Question:
I've been able to get a sketch effect (sort of) using a pixel bender shader available here: <URL>.
The right-top image was created with Balsamiq mockups and is pretty good example of photo-to-sketch effect. So how do I create something like this? Any link or source code is appreciated.
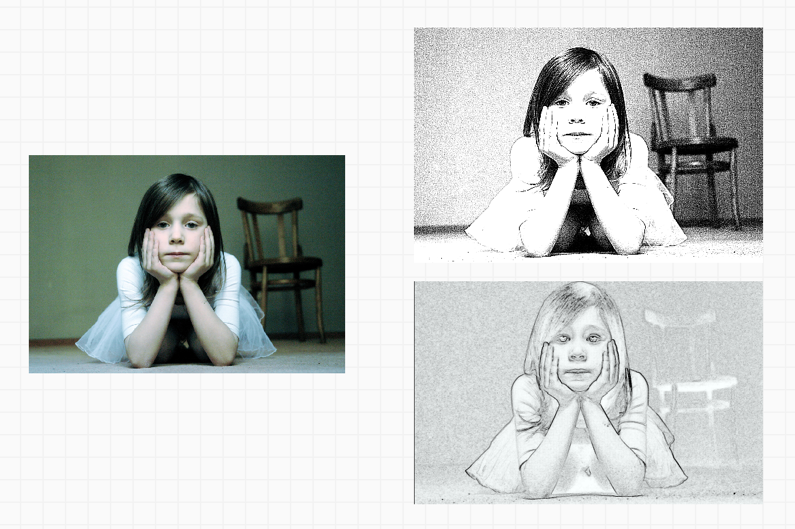
Answer:
the top picture is produced by flash with the code below and the bottom picture is what I understood should be the target. they're not exactly the same but somewhat close.
the result highly depends on fine tuning ( // desaturation + brightness + contrast ) performed on the source image, I don't think it can be automated on a series of pictures.
'''
package
{
import flash.display.Bitmap;
import flash.display.BitmapData;
import flash.display.BlendMode;
import flash.display.Sprite;
import flash.filters.ColorMatrixFilter;
import flash.filters.ConvolutionFilter;
import flash.geom.ColorTransform;
import flash.geom.Matrix;
import flash.geom.Point;
/**
* @author Nicolas Barradeau
* http://en.nicoptere.net
*/
public class Sketch extends Sprite
{
[Embed(source = '../lib/test.jpg')]private var src:Class;
private var bd:BitmapData = new src().bitmapData;
public function Sketch()
{
addChild( new Bitmap( bd ) );//need a bitmapData called bd
sketch( bd );
}
private function sketch( bd:BitmapData ):void
{
// desaturation + brightness + contrast
bd.applyFilter( bd, bd.rect, new Point, grayscale );
bd.applyFilter( bd, bd.rect, new Point,brightness( 25 ) );
bd.applyFilter( bd, bd.rect, new Point,contrast( 20 ) );
bd.applyFilter( bd, bd.rect, new Point,brightness( 35 ) );
//creates the outlines
var outlines:BitmapData = bd.clone();
outlines.applyFilter( outlines, outlines.rect, new Point, outline( 80 ) );
outlines.applyFilter( outlines, outlines.rect, new Point, negative );
outlines.applyFilter( outlines, outlines.rect, new Point, grayscale );
//draws the outlines into the bd
bd.draw( outlines, new Matrix( 1, 0, 0, 1 ), new ColorTransform( 1, 1, 1, .75 ), BlendMode.MULTIPLY );
//creates some additionnal noise
var noise:BitmapData = bd.clone();
noise.noise( 0, 0, 255, 7, true);
//draws the extra noise
bd.draw( noise, new Matrix( 1, 0, 0, 1 ), new ColorTransform( 1, 1, 1, 0.15 ), BlendMode.ADD );
//final contrast pass
bd.applyFilter( bd, bd.rect, new Point, contrast( 55 ) );
}
private function outline( value:Number = 80 ):ConvolutionFilter
{
var q:Number = value / 4;
return new ConvolutionFilter( 3, 3, [
0 , q , 0 ,
q , -value , q ,
0 , q , 0
], 10 );
}
private function get negative():ColorMatrixFilter
{
return new ColorMatrixFilter( [
-1 , 0 , 0 , 0 , 0xFF,
0 , -1 , 0 , 0 , 0xFF,
0 , 0 , -1 , 0 , 0xFF,
0 , 0 , 0 , 1 , 0
] );
}
private function get grayscale():ColorMatrixFilter
{
return new ColorMatrixFilter( [
.3086 , .6094 , .0820 , 0 , 0,
.3086 , .6094 , .0820 , 0 , 0,
.3086 , .6094 , .0820 , 0 , 0,
0 , 0 , 0 , 1 , 0
] );
}
private function brightness( value:Number ):ColorMatrixFilter
{
return new ColorMatrixFilter( [
1 , 0 , 0 , 0 , value,
0 , 1 , 0 , 0 , value,
0 , 0 , 1 , 0 , value,
0 , 0 , 0 , 1 , 0
] );
}
private function contrast( value:Number ):ColorMatrixFilter
{
var a:Number = ( value * 0.01 + 1 )
var b:Number = 0x80 * ( 1 - a );
return new ColorMatrixFilter( [
a , 0 , 0 , 0 , b,
0 , a , 0 , 0 , b,
0 , 0 , a , 0 , b,
0 , 0 , 0 , 1 , 0
] );
}
}
}
'''